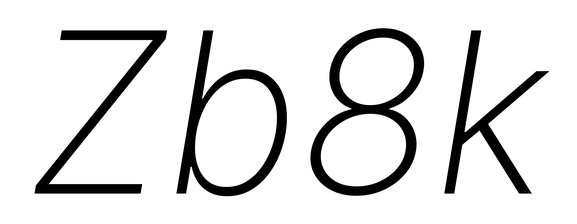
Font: Inter-Italic_ExtraLight_Italic